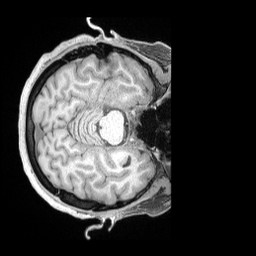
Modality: T1w
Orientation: axial
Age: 39
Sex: female
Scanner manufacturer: siemens
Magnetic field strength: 3 T
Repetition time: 2 s
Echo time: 0.00211 s